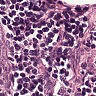
Metastatic tissue present: no